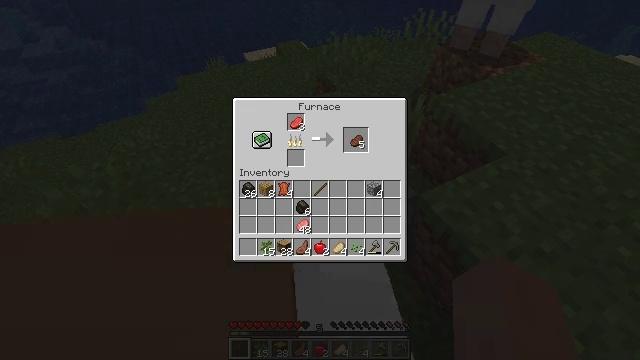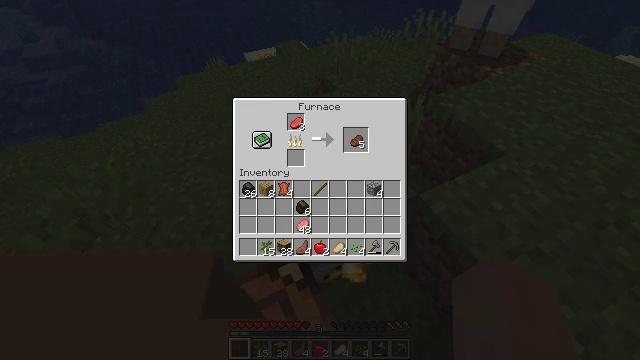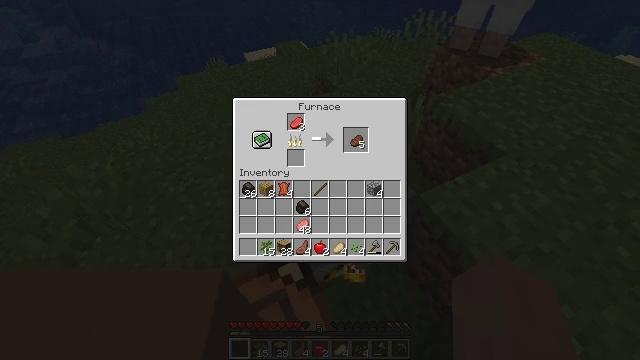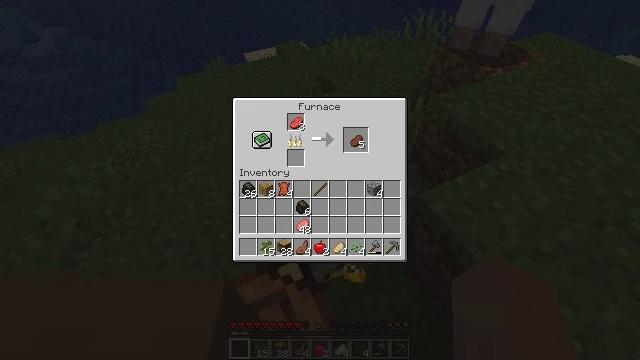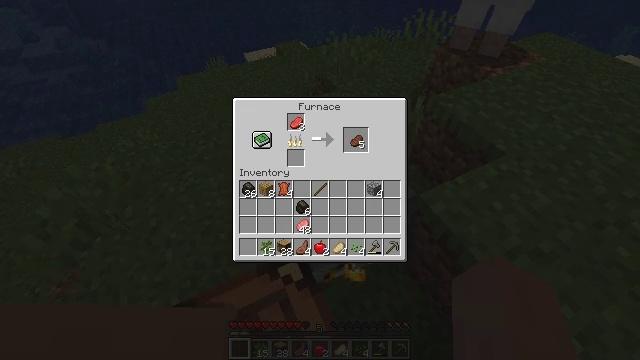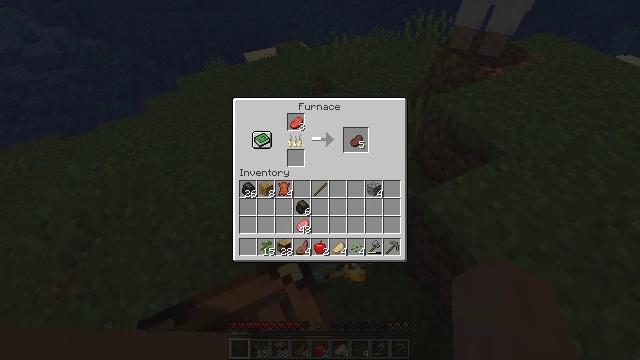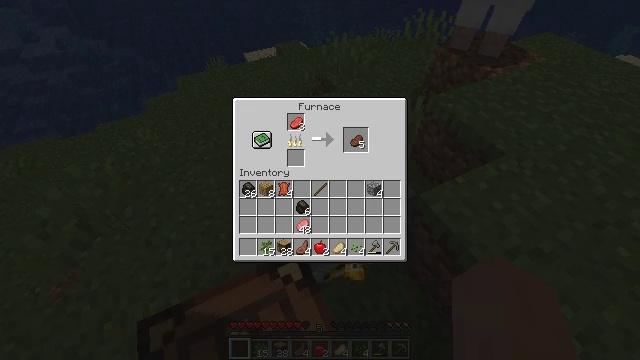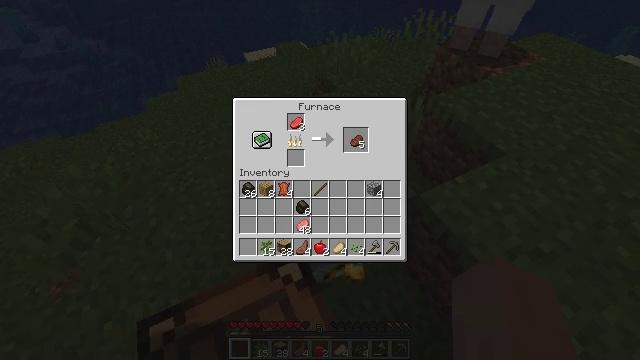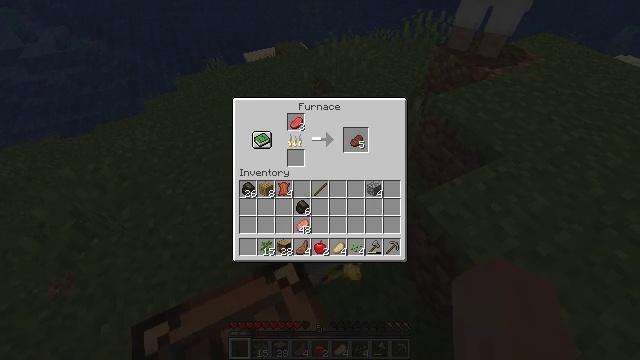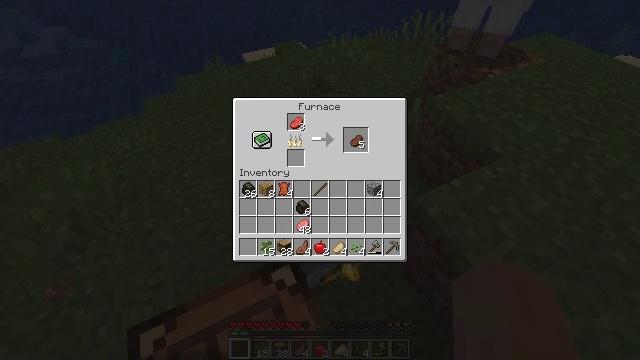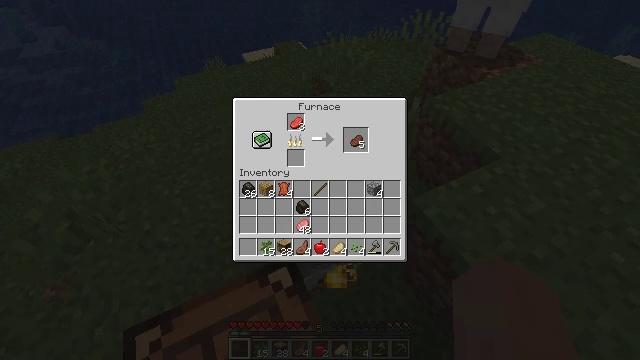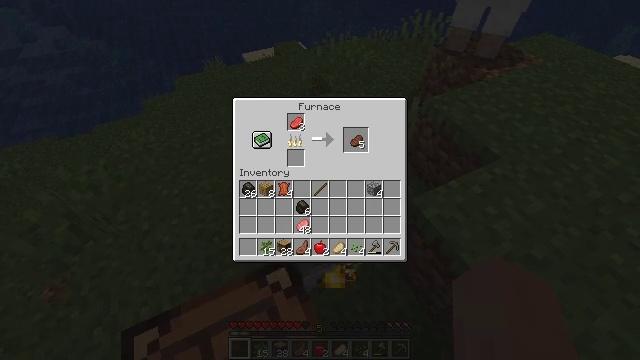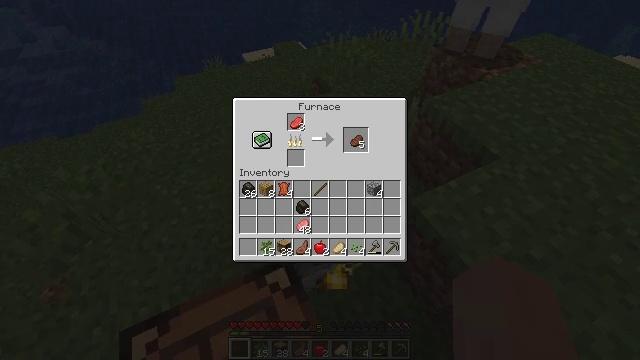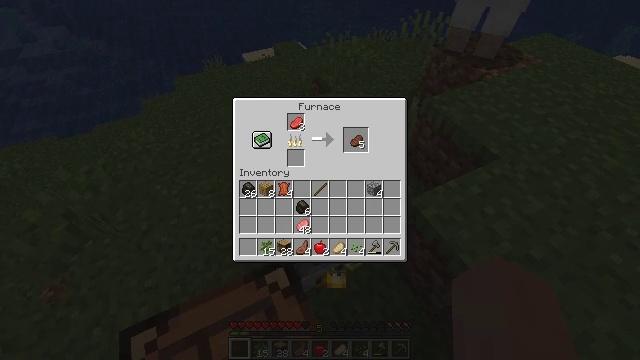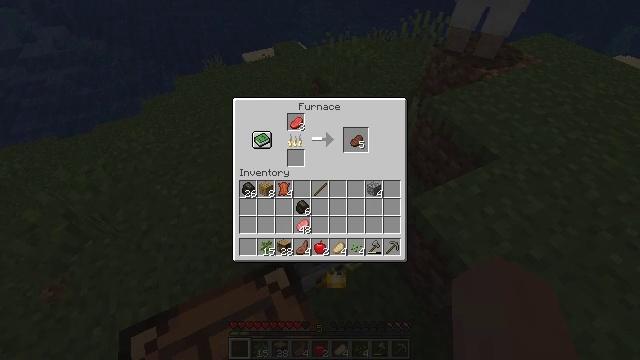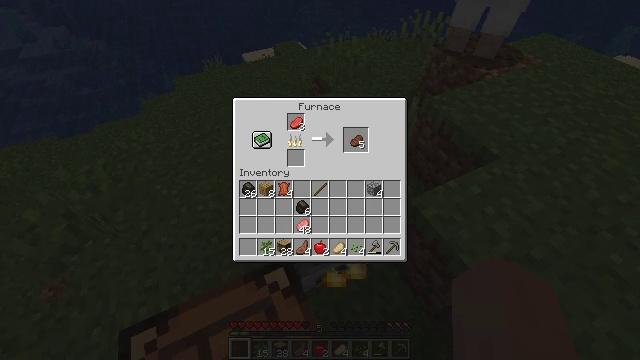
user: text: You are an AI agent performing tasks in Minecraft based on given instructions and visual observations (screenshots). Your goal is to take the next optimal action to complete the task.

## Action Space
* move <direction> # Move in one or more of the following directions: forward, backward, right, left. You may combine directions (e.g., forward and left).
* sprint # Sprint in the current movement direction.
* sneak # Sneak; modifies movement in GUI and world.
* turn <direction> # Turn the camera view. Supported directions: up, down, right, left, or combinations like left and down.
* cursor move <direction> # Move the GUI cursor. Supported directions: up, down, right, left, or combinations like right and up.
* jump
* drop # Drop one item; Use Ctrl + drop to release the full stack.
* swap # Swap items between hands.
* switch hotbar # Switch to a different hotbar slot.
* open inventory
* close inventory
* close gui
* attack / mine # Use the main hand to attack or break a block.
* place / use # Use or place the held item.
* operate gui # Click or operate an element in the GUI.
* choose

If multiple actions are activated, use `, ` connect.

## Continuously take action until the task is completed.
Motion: motion action
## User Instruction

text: Cook beef with the furnace.
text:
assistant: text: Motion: no_op
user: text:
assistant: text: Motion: no_op
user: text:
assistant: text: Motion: no_op
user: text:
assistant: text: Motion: no_op
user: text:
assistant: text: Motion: no_op
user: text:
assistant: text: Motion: no_op
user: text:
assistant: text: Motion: no_op
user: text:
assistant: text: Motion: no_op
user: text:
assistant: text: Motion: no_op
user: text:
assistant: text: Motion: no_op
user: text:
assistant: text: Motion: no_op
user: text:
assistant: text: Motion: no_op
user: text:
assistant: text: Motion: no_op
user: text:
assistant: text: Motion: no_op
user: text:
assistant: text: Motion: no_op
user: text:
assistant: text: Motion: no_op
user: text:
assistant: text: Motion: no_op
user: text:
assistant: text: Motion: no_op
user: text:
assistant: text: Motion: no_op
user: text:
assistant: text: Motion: no_op
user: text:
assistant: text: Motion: no_op
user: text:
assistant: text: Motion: no_op
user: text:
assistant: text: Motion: no_op
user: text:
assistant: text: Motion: no_op
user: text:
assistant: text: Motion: no_op
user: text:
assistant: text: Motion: no_op
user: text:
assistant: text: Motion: no_op
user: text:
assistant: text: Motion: no_op
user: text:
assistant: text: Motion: no_op
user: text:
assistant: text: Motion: no_op